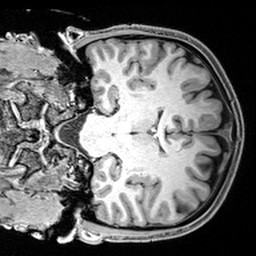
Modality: T1w
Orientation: coronal
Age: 29
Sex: male
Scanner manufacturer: siemens
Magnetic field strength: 3 T
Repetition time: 2.4 s
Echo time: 0.0022 s